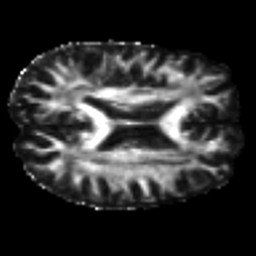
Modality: FA
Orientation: axial
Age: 43
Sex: male
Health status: ill
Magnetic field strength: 3 T
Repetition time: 9 s
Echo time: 0.093 s